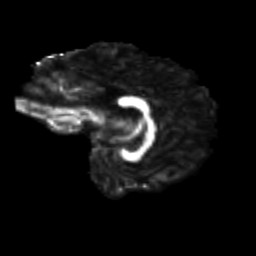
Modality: FA
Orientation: sagittal
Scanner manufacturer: siemens
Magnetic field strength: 3 T
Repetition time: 9.2 s
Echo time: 0.084 s